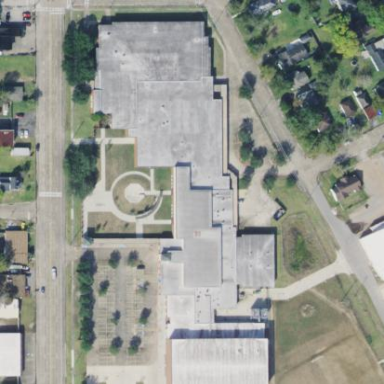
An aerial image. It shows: School building.